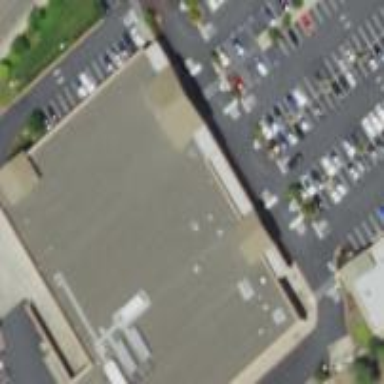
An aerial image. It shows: Building that houses supermarket.